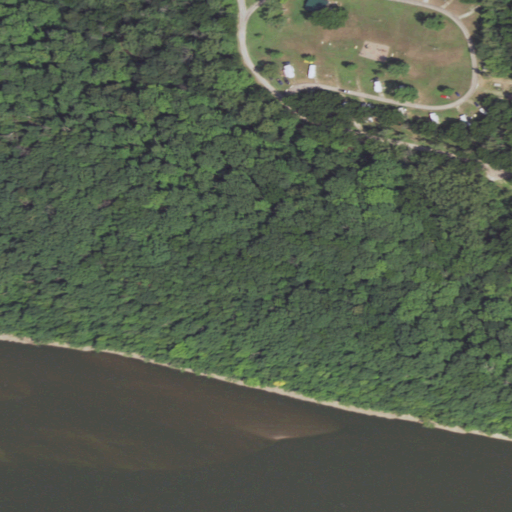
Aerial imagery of cliff(s) in Iowa named Wildcat Bluff containing deciduous forest, open water, open development, woody wetlands, low intensity development, pasture, and herbaceous wetlands